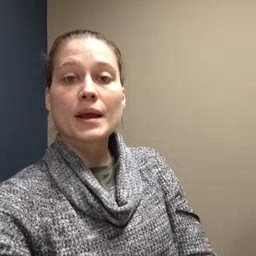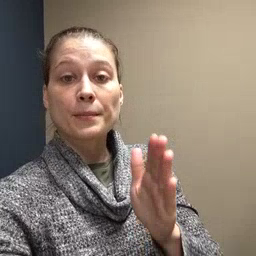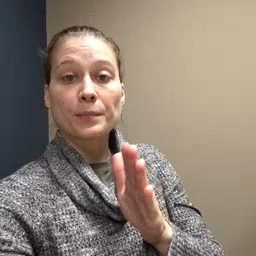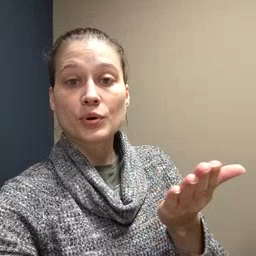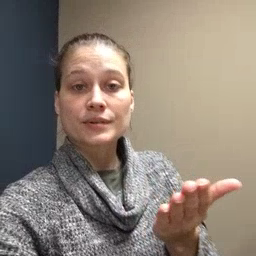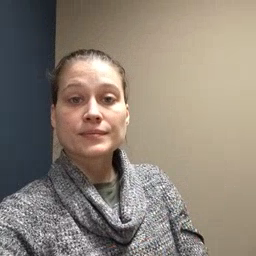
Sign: book